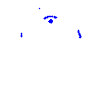
Particle: proton